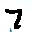
Label: 7